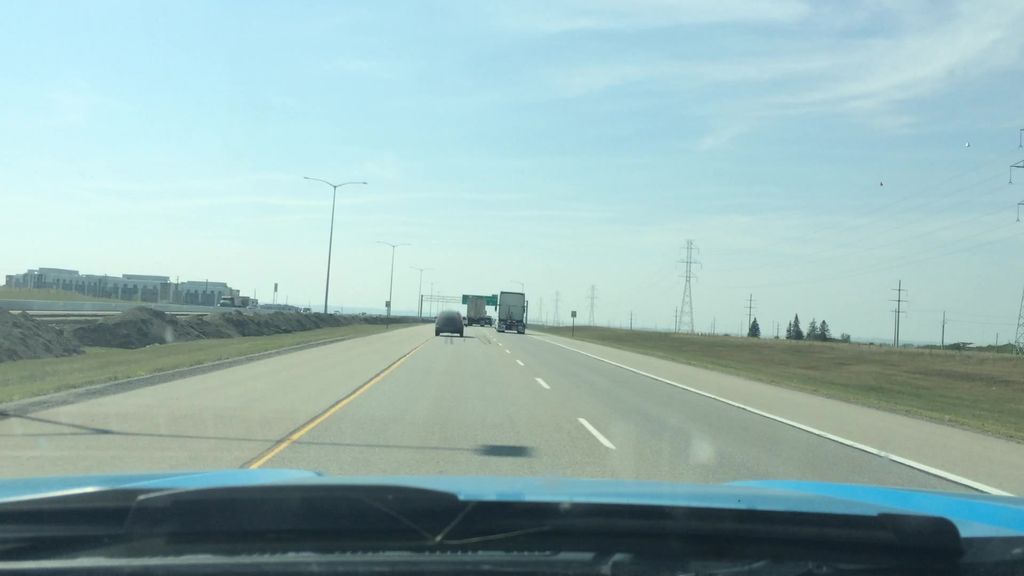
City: calgary